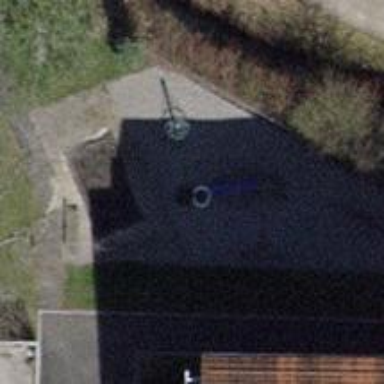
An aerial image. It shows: Playground area for leisure activities on the land.